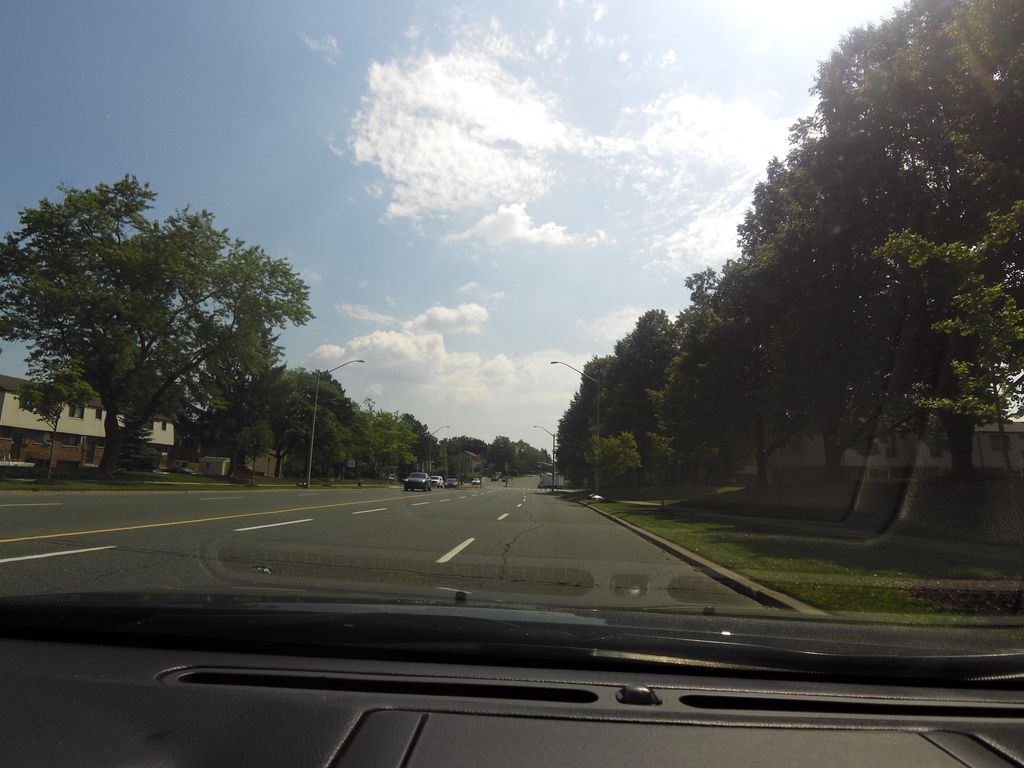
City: hamilton